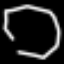
Label: octagon